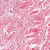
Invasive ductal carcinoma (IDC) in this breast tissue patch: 0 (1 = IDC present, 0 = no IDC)